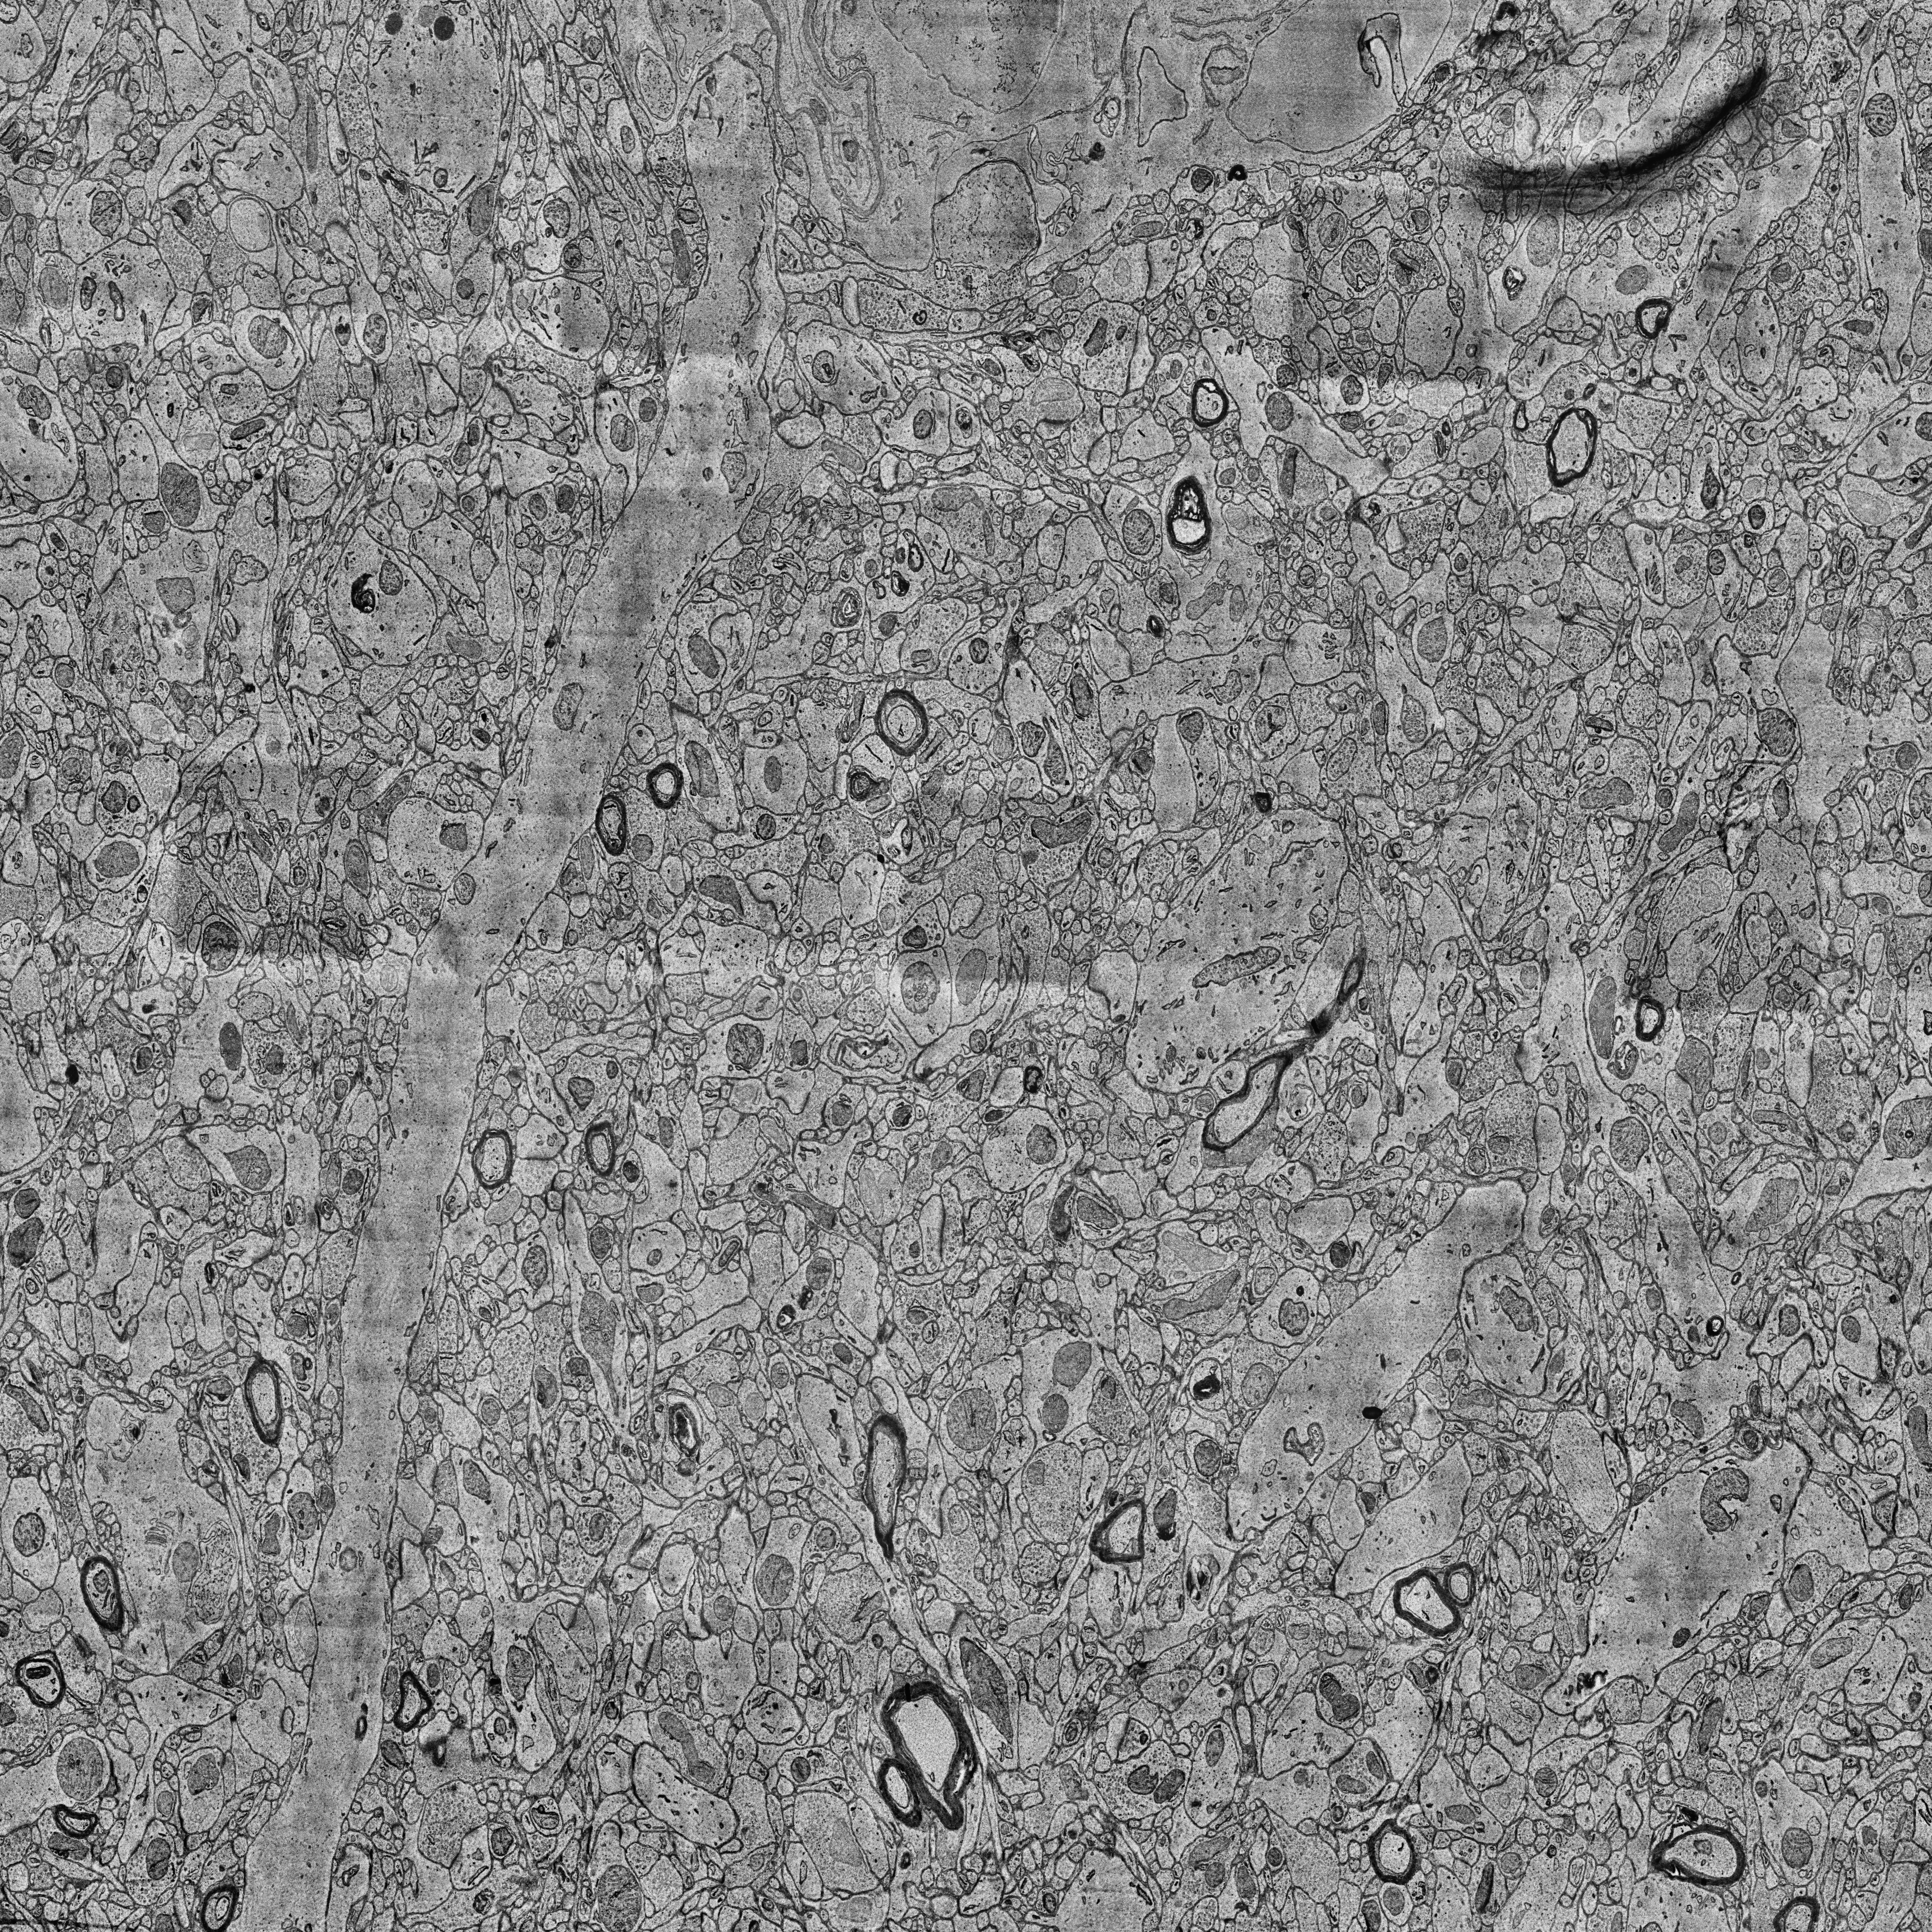
Electron microscopy slice of human cortex tissue
Slice depth (z): 98
Mitochondria instances in slice: 454